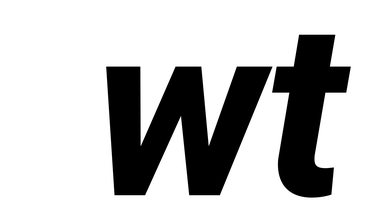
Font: Roboto-Italic_ExtraBold_Italic